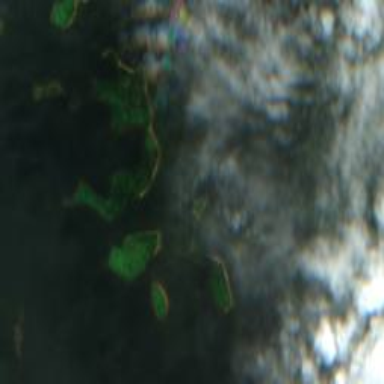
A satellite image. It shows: Islet.